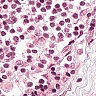
Metastatic tissue present: no